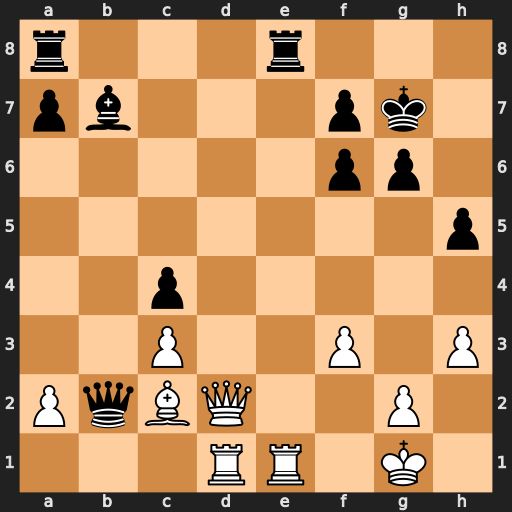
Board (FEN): r3r3/pb3pk1/5pp1/7p/2p5/2P2P1P/PqBQ2P1/3RR1K1
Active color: w
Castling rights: -
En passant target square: -
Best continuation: Rxe8 Rxe8 Rb1 Qxa2 Rxb7